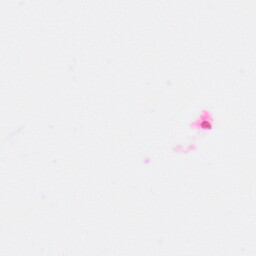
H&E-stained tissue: Colon